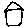
Label: house